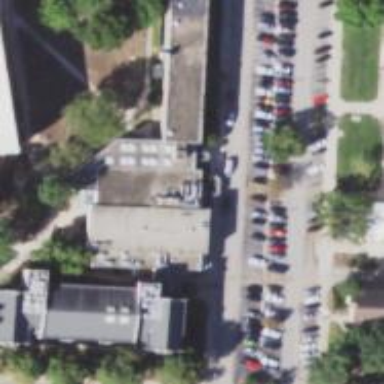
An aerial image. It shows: View of university building.